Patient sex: M
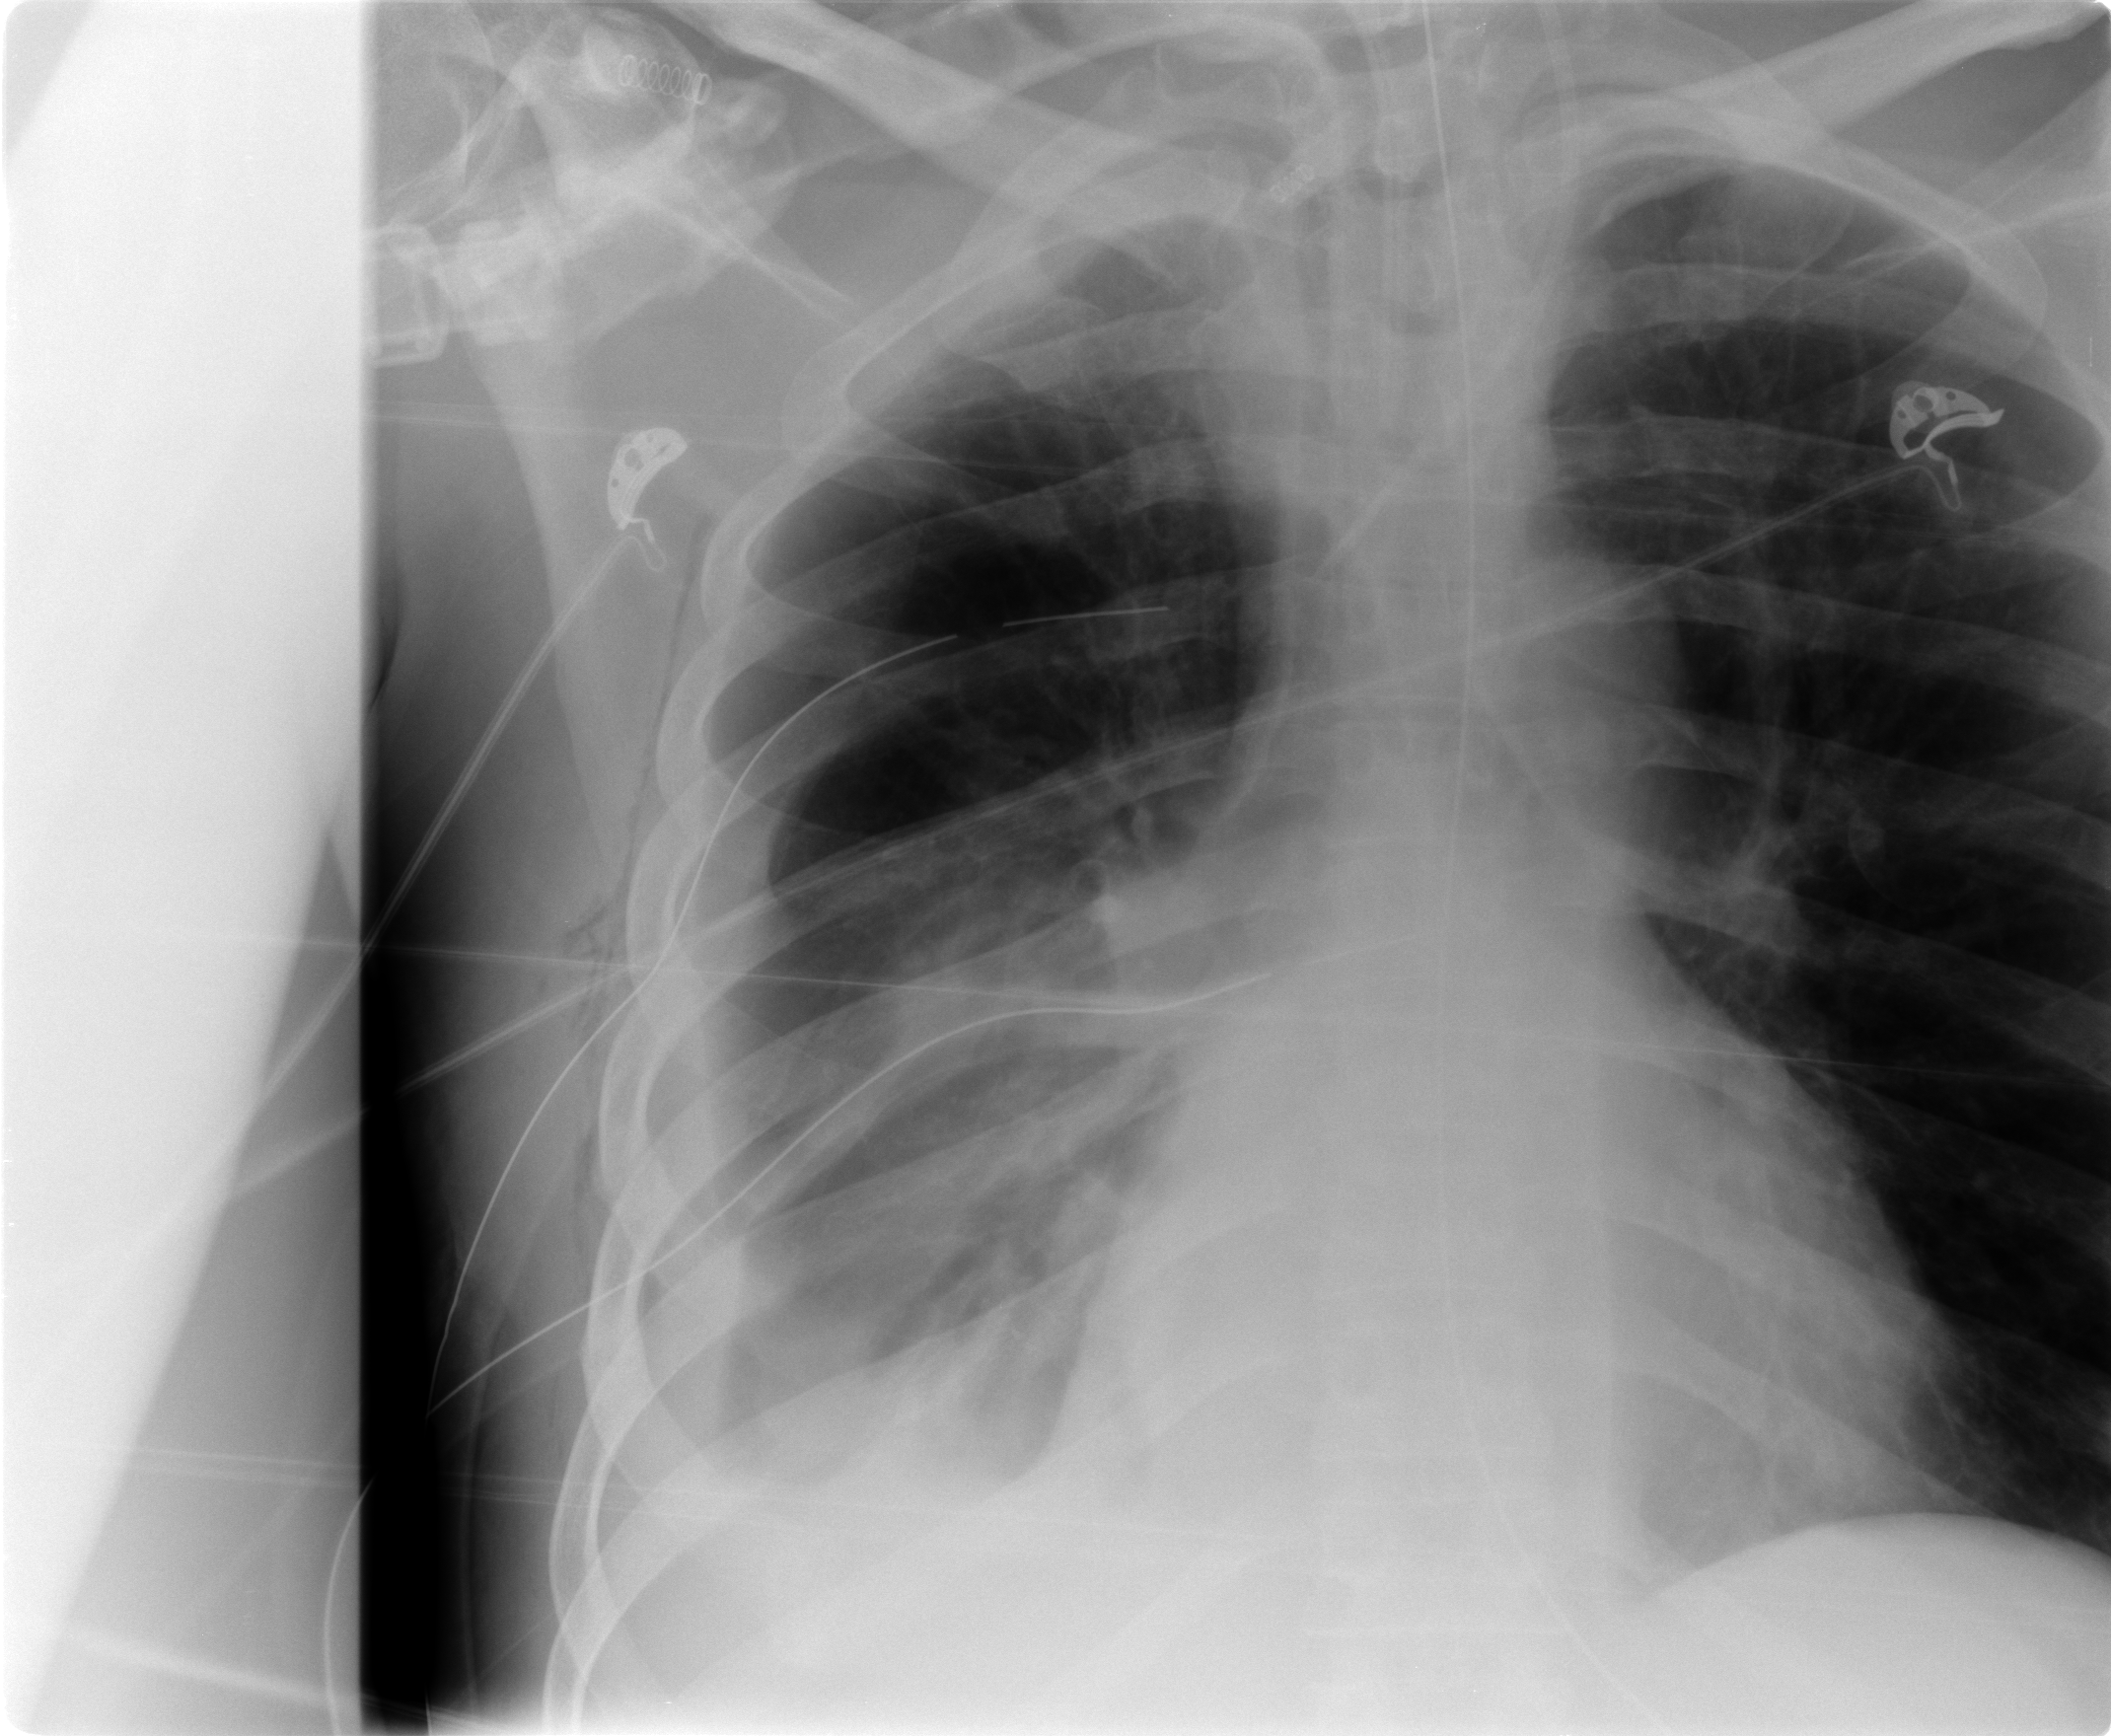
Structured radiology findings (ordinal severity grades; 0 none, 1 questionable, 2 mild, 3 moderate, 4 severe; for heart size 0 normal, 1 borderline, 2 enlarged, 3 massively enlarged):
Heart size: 0
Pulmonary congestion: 0
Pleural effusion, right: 3
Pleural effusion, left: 0
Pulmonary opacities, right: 2
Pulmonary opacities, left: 0
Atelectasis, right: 3
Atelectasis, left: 0